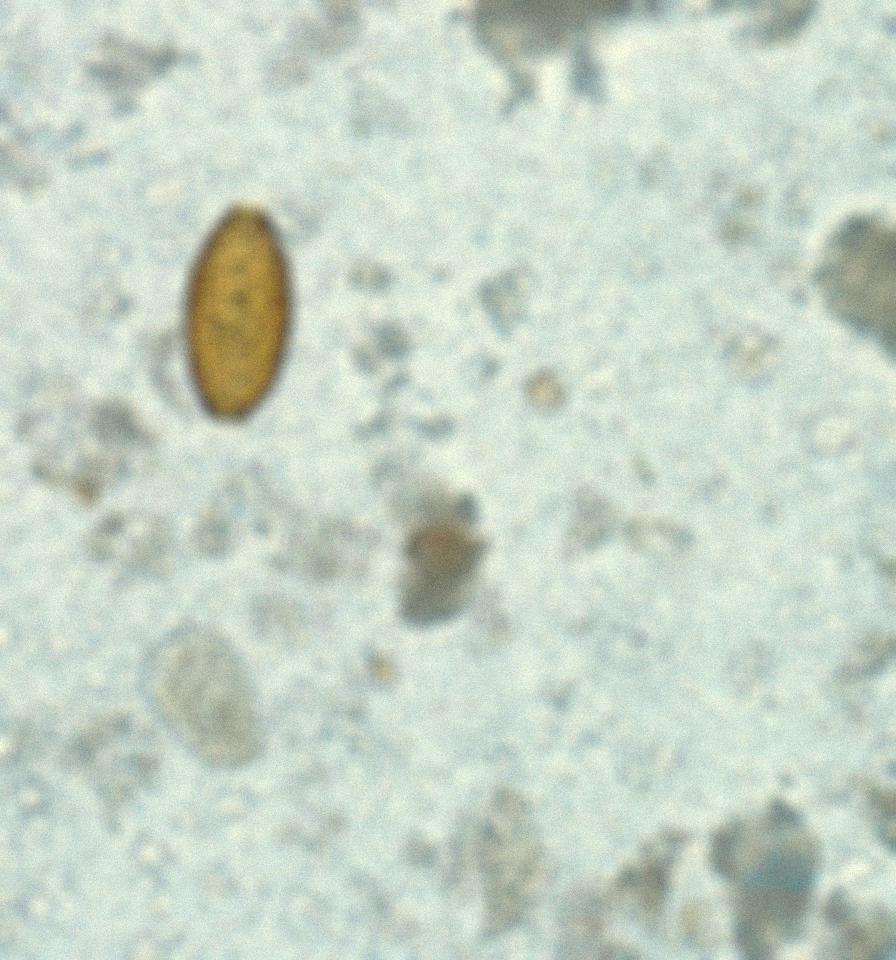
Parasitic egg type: Trichuris trichiura